Interaction volume radius: 5 \u00c5
Interaction volume height: 10 \u00c5
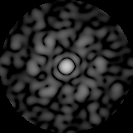
Disorder parameter: 0.6747